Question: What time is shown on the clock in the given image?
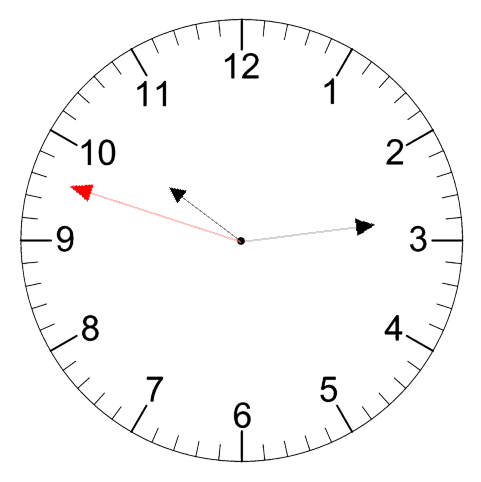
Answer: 10:13:48